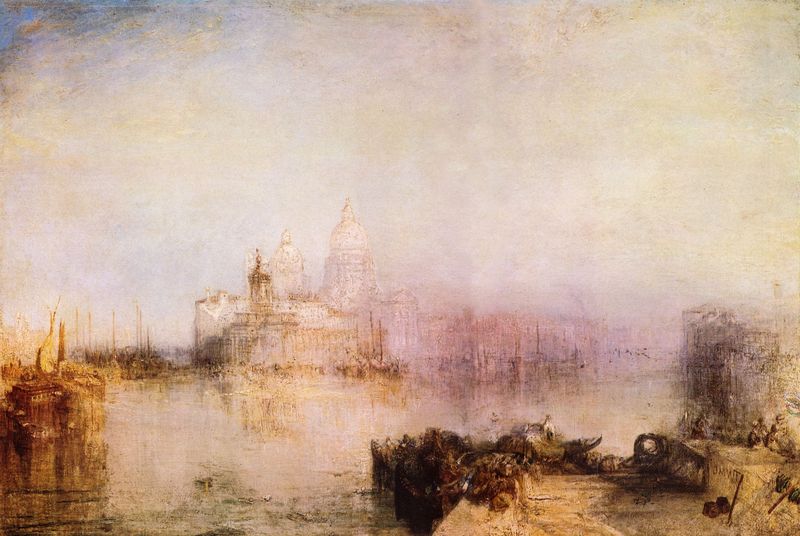
Titel: Dogana und Santa Maria della Salute in Venedig
Künstler: William Turner
Standort: Washington (District of Columbia)
Institution: National Gallery of Art
Schlagwörter: blau, dunkel, gemälde, himmel, meer, schatten, wasser, weiß, wolken, fluss, gelb, grün, impressionismus, landschaft, menschen, ocker, see, stadt, teich, ufer, braun, grau, hell, hintergrund, licht, orange, pastell, schwarz, säulen, gebäude, rot, schloss, tiere, weg, wolke, beige, architektur, mensch, stein, weit, ferne, morgen, spiegelung, gewässer, kanal, kirche, sonne, gold, england, rosa, boot, boote, kahn, farbig, schiff, schiffe, segel, wellen, ansicht, italien, vedute, venedig, fischer, dorf, dunst, nebel, violett, hafen, kähne, anleger, kai, kuppel, masten, quai, romantik, dampf, luft, seenot, turner, duktus, umriss, taue, unscharf, schimmer, kanone, helligkeit, burg, kuppeln, türme, palast, dom, fischerboot, mole, kathedrale, rom, diffus, verschwommen, tümpel, siena, vatikan, englisch, anlegestelle, canaletto, bauwerk, petersdom, hafenstadt, roma, gondel, gondeln, san marco, feucht, markusplatz, kanäle, william, redentore, salute, dunstig, netzte, william turner, freiluft, markuskirche, grand canale, canalgrande, konone